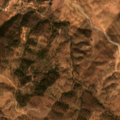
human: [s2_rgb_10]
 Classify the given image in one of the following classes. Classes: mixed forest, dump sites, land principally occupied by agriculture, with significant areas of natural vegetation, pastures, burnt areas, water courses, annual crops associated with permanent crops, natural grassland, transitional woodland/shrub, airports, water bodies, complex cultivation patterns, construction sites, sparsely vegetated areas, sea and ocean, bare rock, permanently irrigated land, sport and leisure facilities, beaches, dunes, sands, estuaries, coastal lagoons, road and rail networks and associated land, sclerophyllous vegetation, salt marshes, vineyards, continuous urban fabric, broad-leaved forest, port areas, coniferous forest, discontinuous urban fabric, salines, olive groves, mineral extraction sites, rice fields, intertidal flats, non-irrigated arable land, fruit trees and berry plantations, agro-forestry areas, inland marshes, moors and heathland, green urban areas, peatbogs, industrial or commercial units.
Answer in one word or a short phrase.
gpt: pastures, agro-forestry areas, broad-leaved forest, transitional woodland/shrub